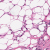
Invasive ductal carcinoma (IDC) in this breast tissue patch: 0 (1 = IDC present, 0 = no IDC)